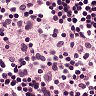
Metastatic tissue present: no